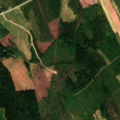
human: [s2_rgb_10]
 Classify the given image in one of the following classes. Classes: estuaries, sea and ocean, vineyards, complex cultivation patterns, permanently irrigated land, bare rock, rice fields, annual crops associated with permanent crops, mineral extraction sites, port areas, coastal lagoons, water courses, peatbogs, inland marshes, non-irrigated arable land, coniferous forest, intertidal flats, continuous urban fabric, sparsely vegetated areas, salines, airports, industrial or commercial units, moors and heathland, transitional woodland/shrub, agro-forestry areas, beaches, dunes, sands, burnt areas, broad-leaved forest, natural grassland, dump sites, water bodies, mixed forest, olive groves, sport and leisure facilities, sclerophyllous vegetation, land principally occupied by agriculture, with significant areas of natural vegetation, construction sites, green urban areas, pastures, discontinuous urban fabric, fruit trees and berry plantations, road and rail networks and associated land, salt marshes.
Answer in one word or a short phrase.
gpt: non-irrigated arable land, coniferous forest, mixed forest, transitional woodland/shrub